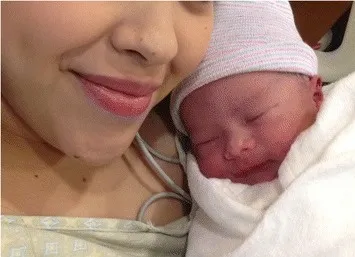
Photograph of the healthy second baby with our patient shortly after cesarean delivery.
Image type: medical_photograph (skin_photograph)